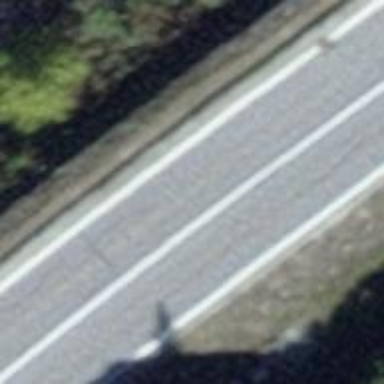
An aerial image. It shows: Primary road with asphalt surface.